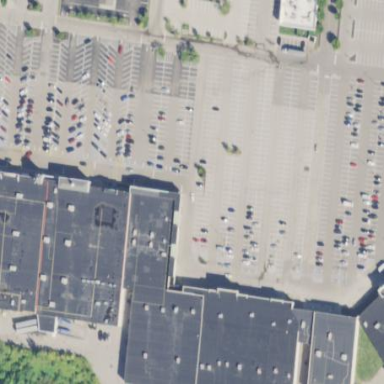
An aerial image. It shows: Retail area.